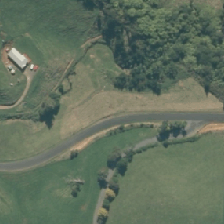
Land cover: indigenous_forest